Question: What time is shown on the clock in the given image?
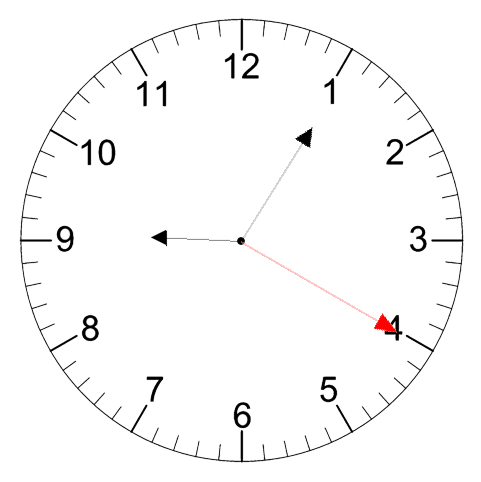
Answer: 09:05:20